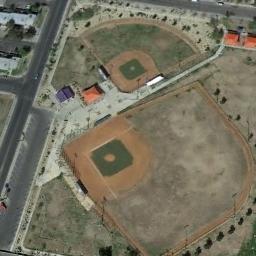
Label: baseball_diamond